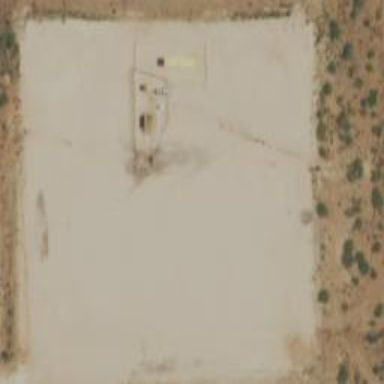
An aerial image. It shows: Petroleum well.